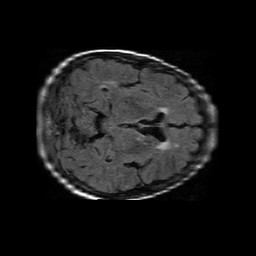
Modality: FLAIR
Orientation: axial
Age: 63
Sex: female
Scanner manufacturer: philips
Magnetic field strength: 1.5 T
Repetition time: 6 s
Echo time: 0.12 s